Question: i'm evaluating JasperReports for report generation. I have some problems with report portability between Windows and Linux. I found a (hacky) solution to make it work cross platform. However i wonder what is the 'jasperreports-fonts' for:
'''
<dependency>
<groupId>net.sf.jasperreports</groupId>
<artifactId>jasperreports-fonts</artifactId>
<version>5.6.1</version>
</dependency>
'''
I see that it contains the DejaVu Sans font but i have no idea how to use this jar (i found nothing on the net) and if this would solve my cross platform soft in an elegant, simple way.

Can you tell me more about this jar?
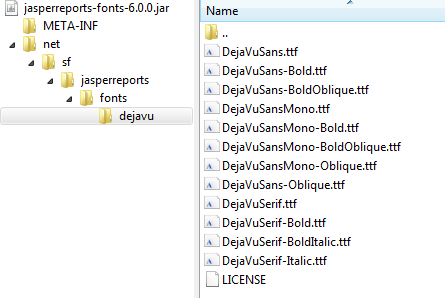
Answer: In jasper report (.jrxml file) you can use several fonts for displaying labels/texts. These fonts may not be always available on different platforms/OS. (e.g. There are some MS fonts which are unavailable on linux machines unless you install them manually). So, we bundle the fonts used in jasper report into a jar and make them work irrespective of underlying platform. Additionally, you can include your own (custom created) fonts in fonts extension jar and ship them along with jasper reports. More information is <URL>.
Also there are couple of ways to configure and use this jar. Have a look at <URL> to know one of the easiest way.
Note that if the font used in jrxml is not available in the JVM, it will throw an error while exporting the report as follows:
'''
net.sf.jasperreports.engine.util.JRFontNotFoundException:
Font 'Arial' is not available to the JVM.
'''
This can be solved in 2 ways:
1. Use jasperreport-extension.jar OR
2. Set the property 'net.sf.jasperreports.awt.ignore.missing.font' to 'true' to ignore missing font.
e.g. In jrxml, you can set it as follows:
'''
<property name="net.sf.jasperreports.awt.ignore.missing.font" value="true"/>
'''